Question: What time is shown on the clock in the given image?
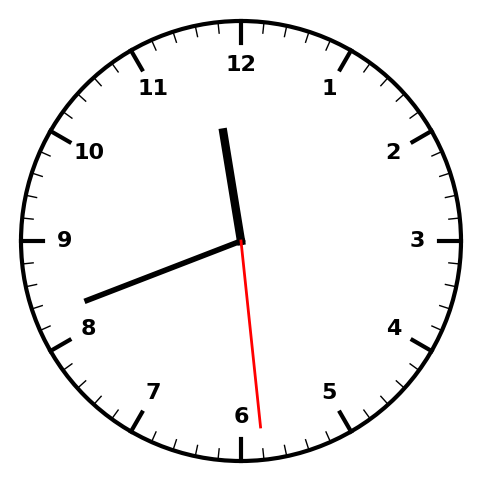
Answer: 11:41:29